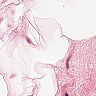
Metastatic tissue present: no